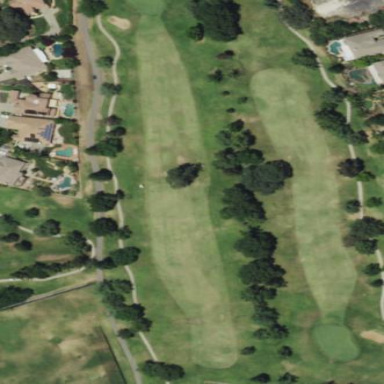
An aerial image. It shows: Scenic golf fairway.